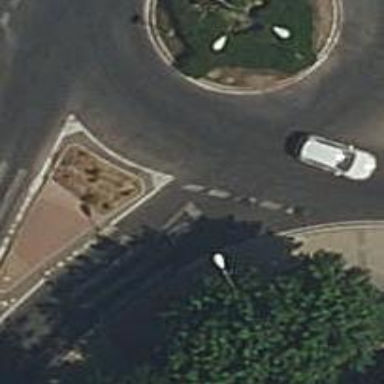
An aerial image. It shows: Residential road with asphalt surface leading up to roundabout.